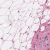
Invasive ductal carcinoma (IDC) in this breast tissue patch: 0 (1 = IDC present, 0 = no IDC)